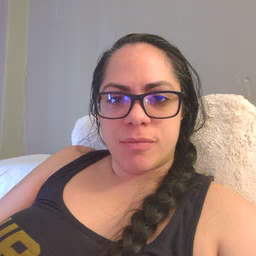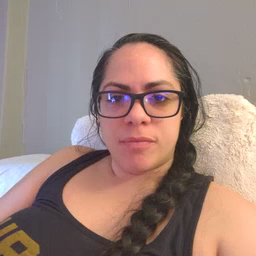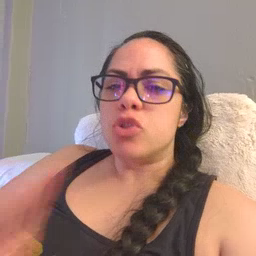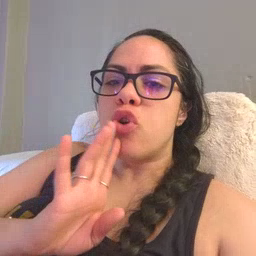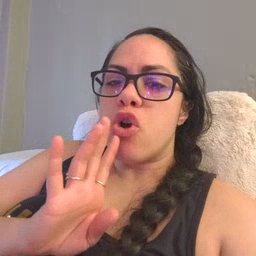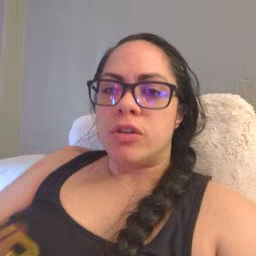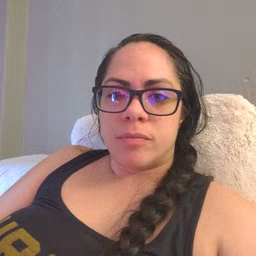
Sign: talk